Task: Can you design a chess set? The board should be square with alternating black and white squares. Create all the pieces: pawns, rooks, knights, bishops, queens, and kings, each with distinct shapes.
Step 3999:
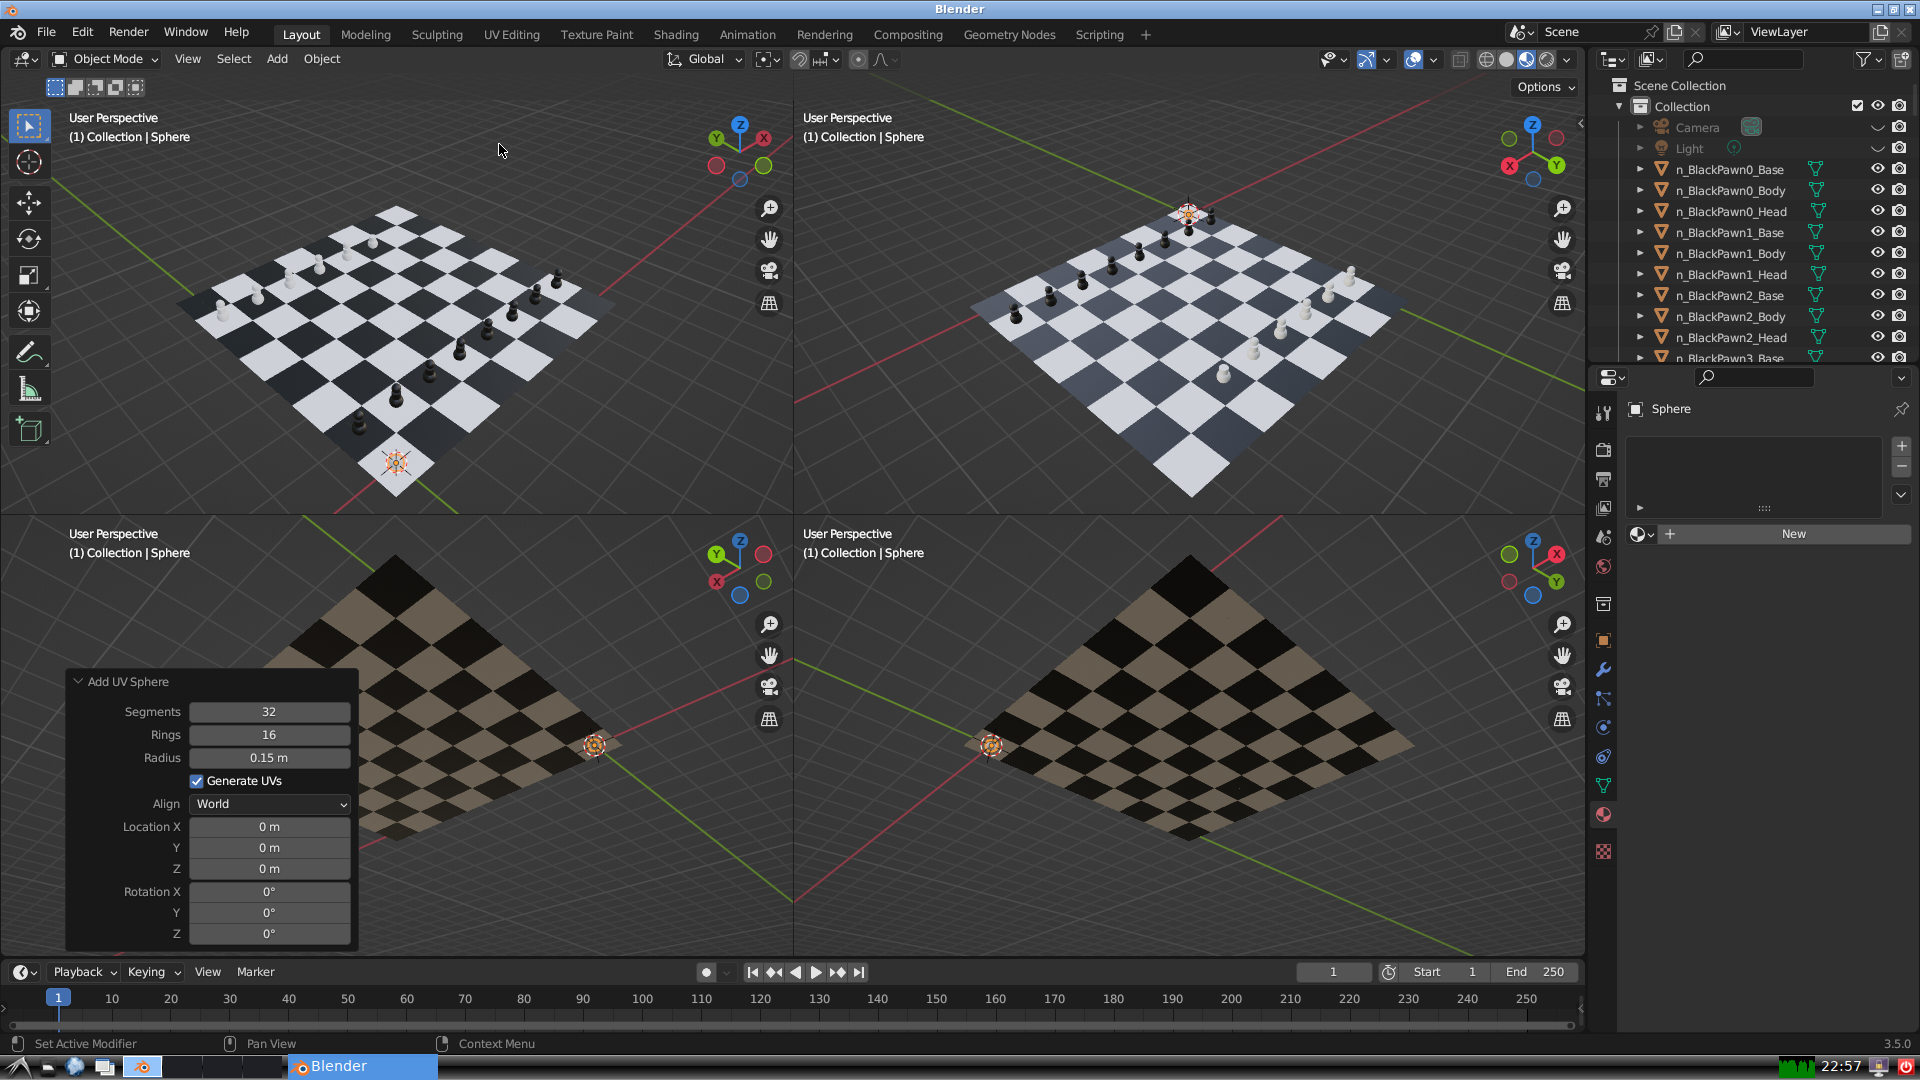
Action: {"mouse_move": [270, 758]}